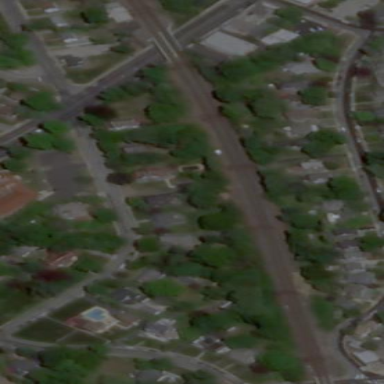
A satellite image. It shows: Sidewalk along the footway.